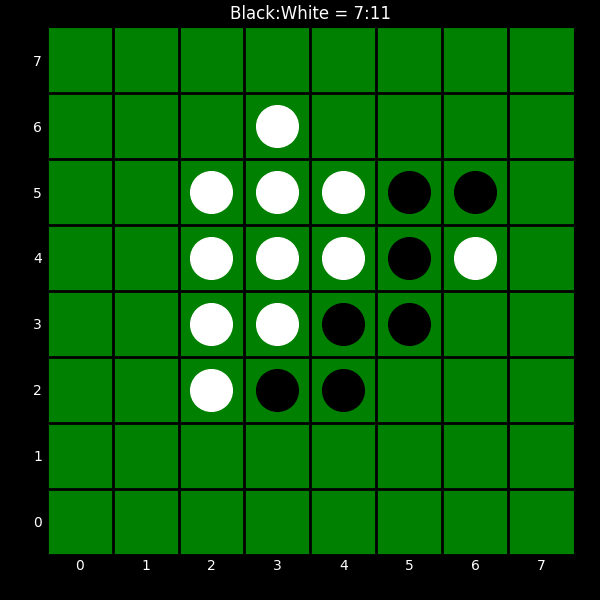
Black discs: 7
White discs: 11